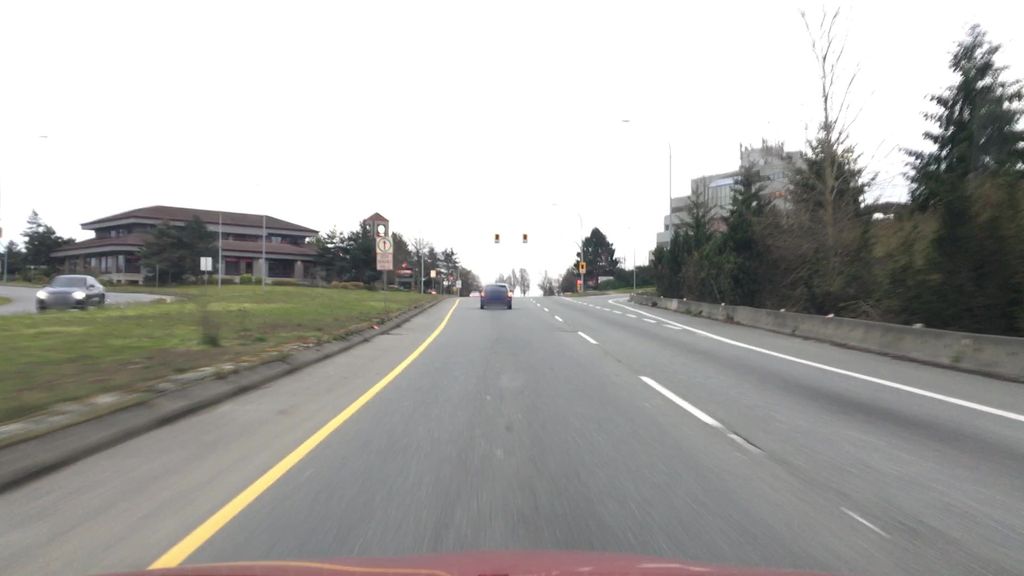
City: victoria